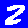
Digit: 2